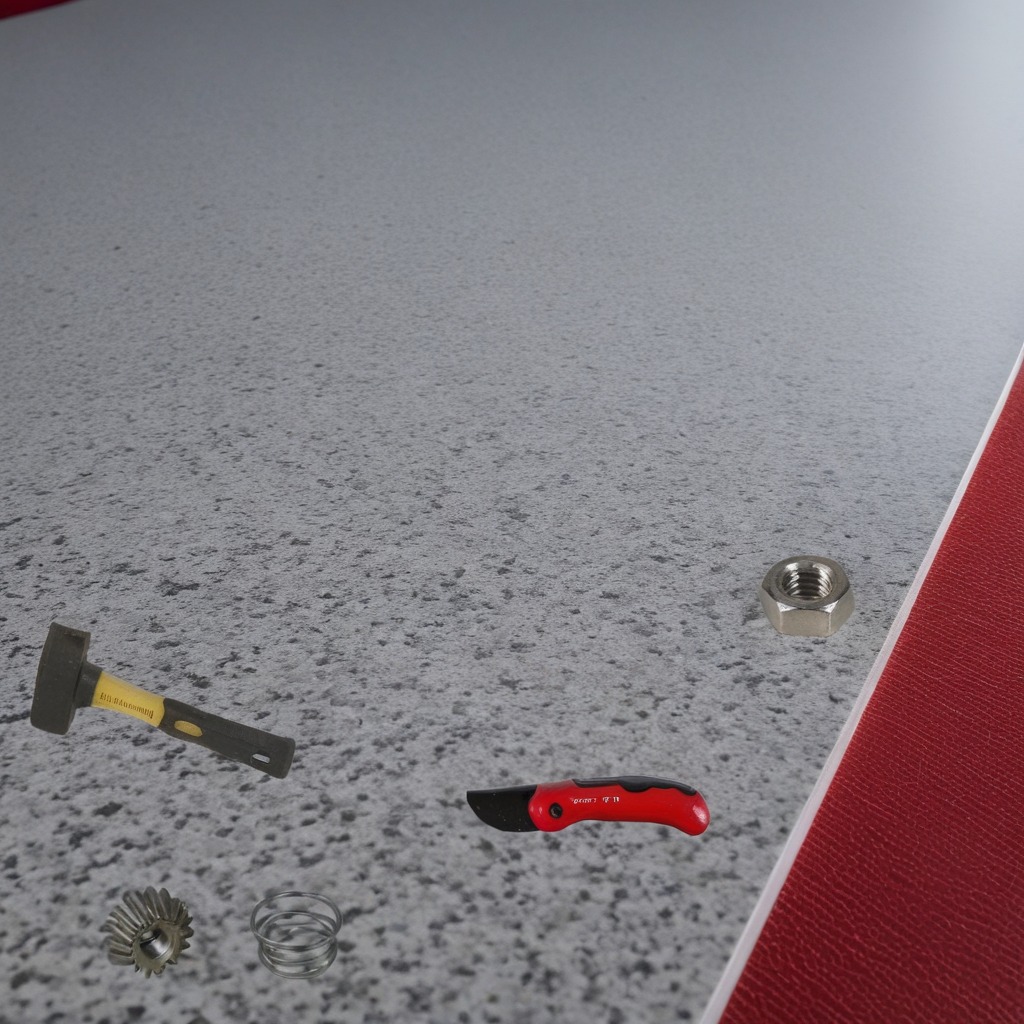
A steel gear with teeth, a utility knife, a hammer, a coiled metal spring, and a metal nut are lying on the clean granite tabletop covered with a red rubber mat inside a workshop under bright overhead lighting crisp shadows high clarity worn but beneath the mat.